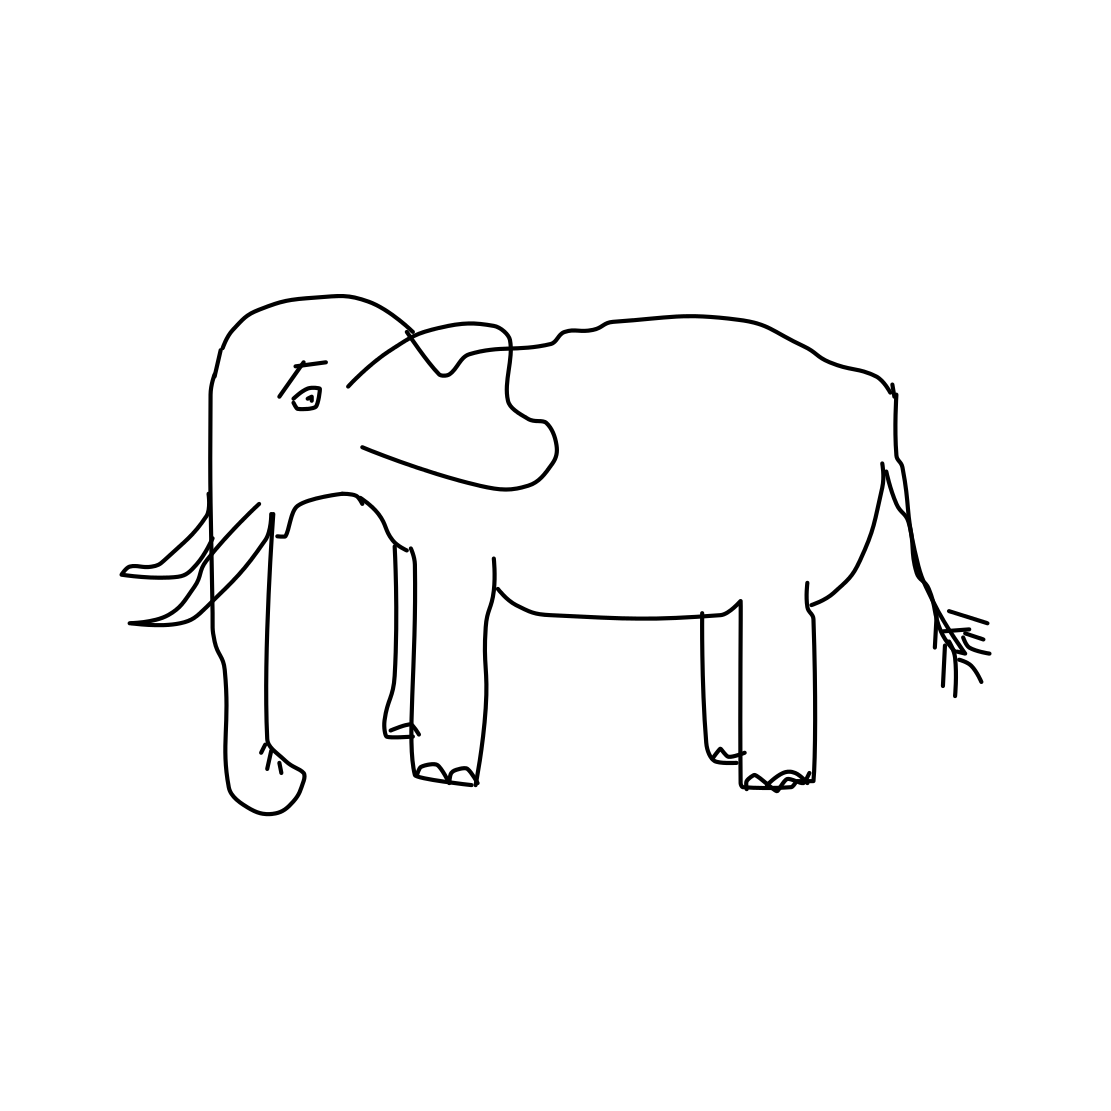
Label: elephant